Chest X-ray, PA view. Patient: 26 years old, sex F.
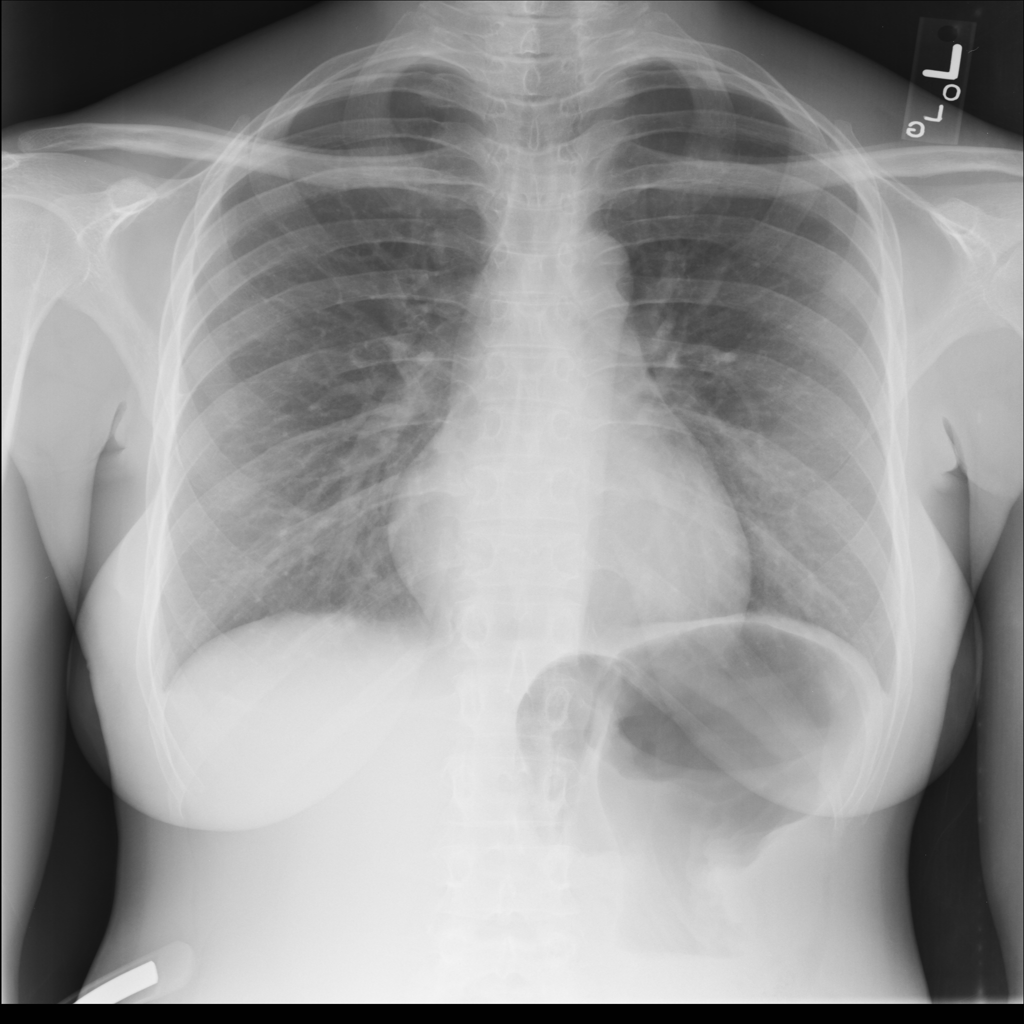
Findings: No Finding